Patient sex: F
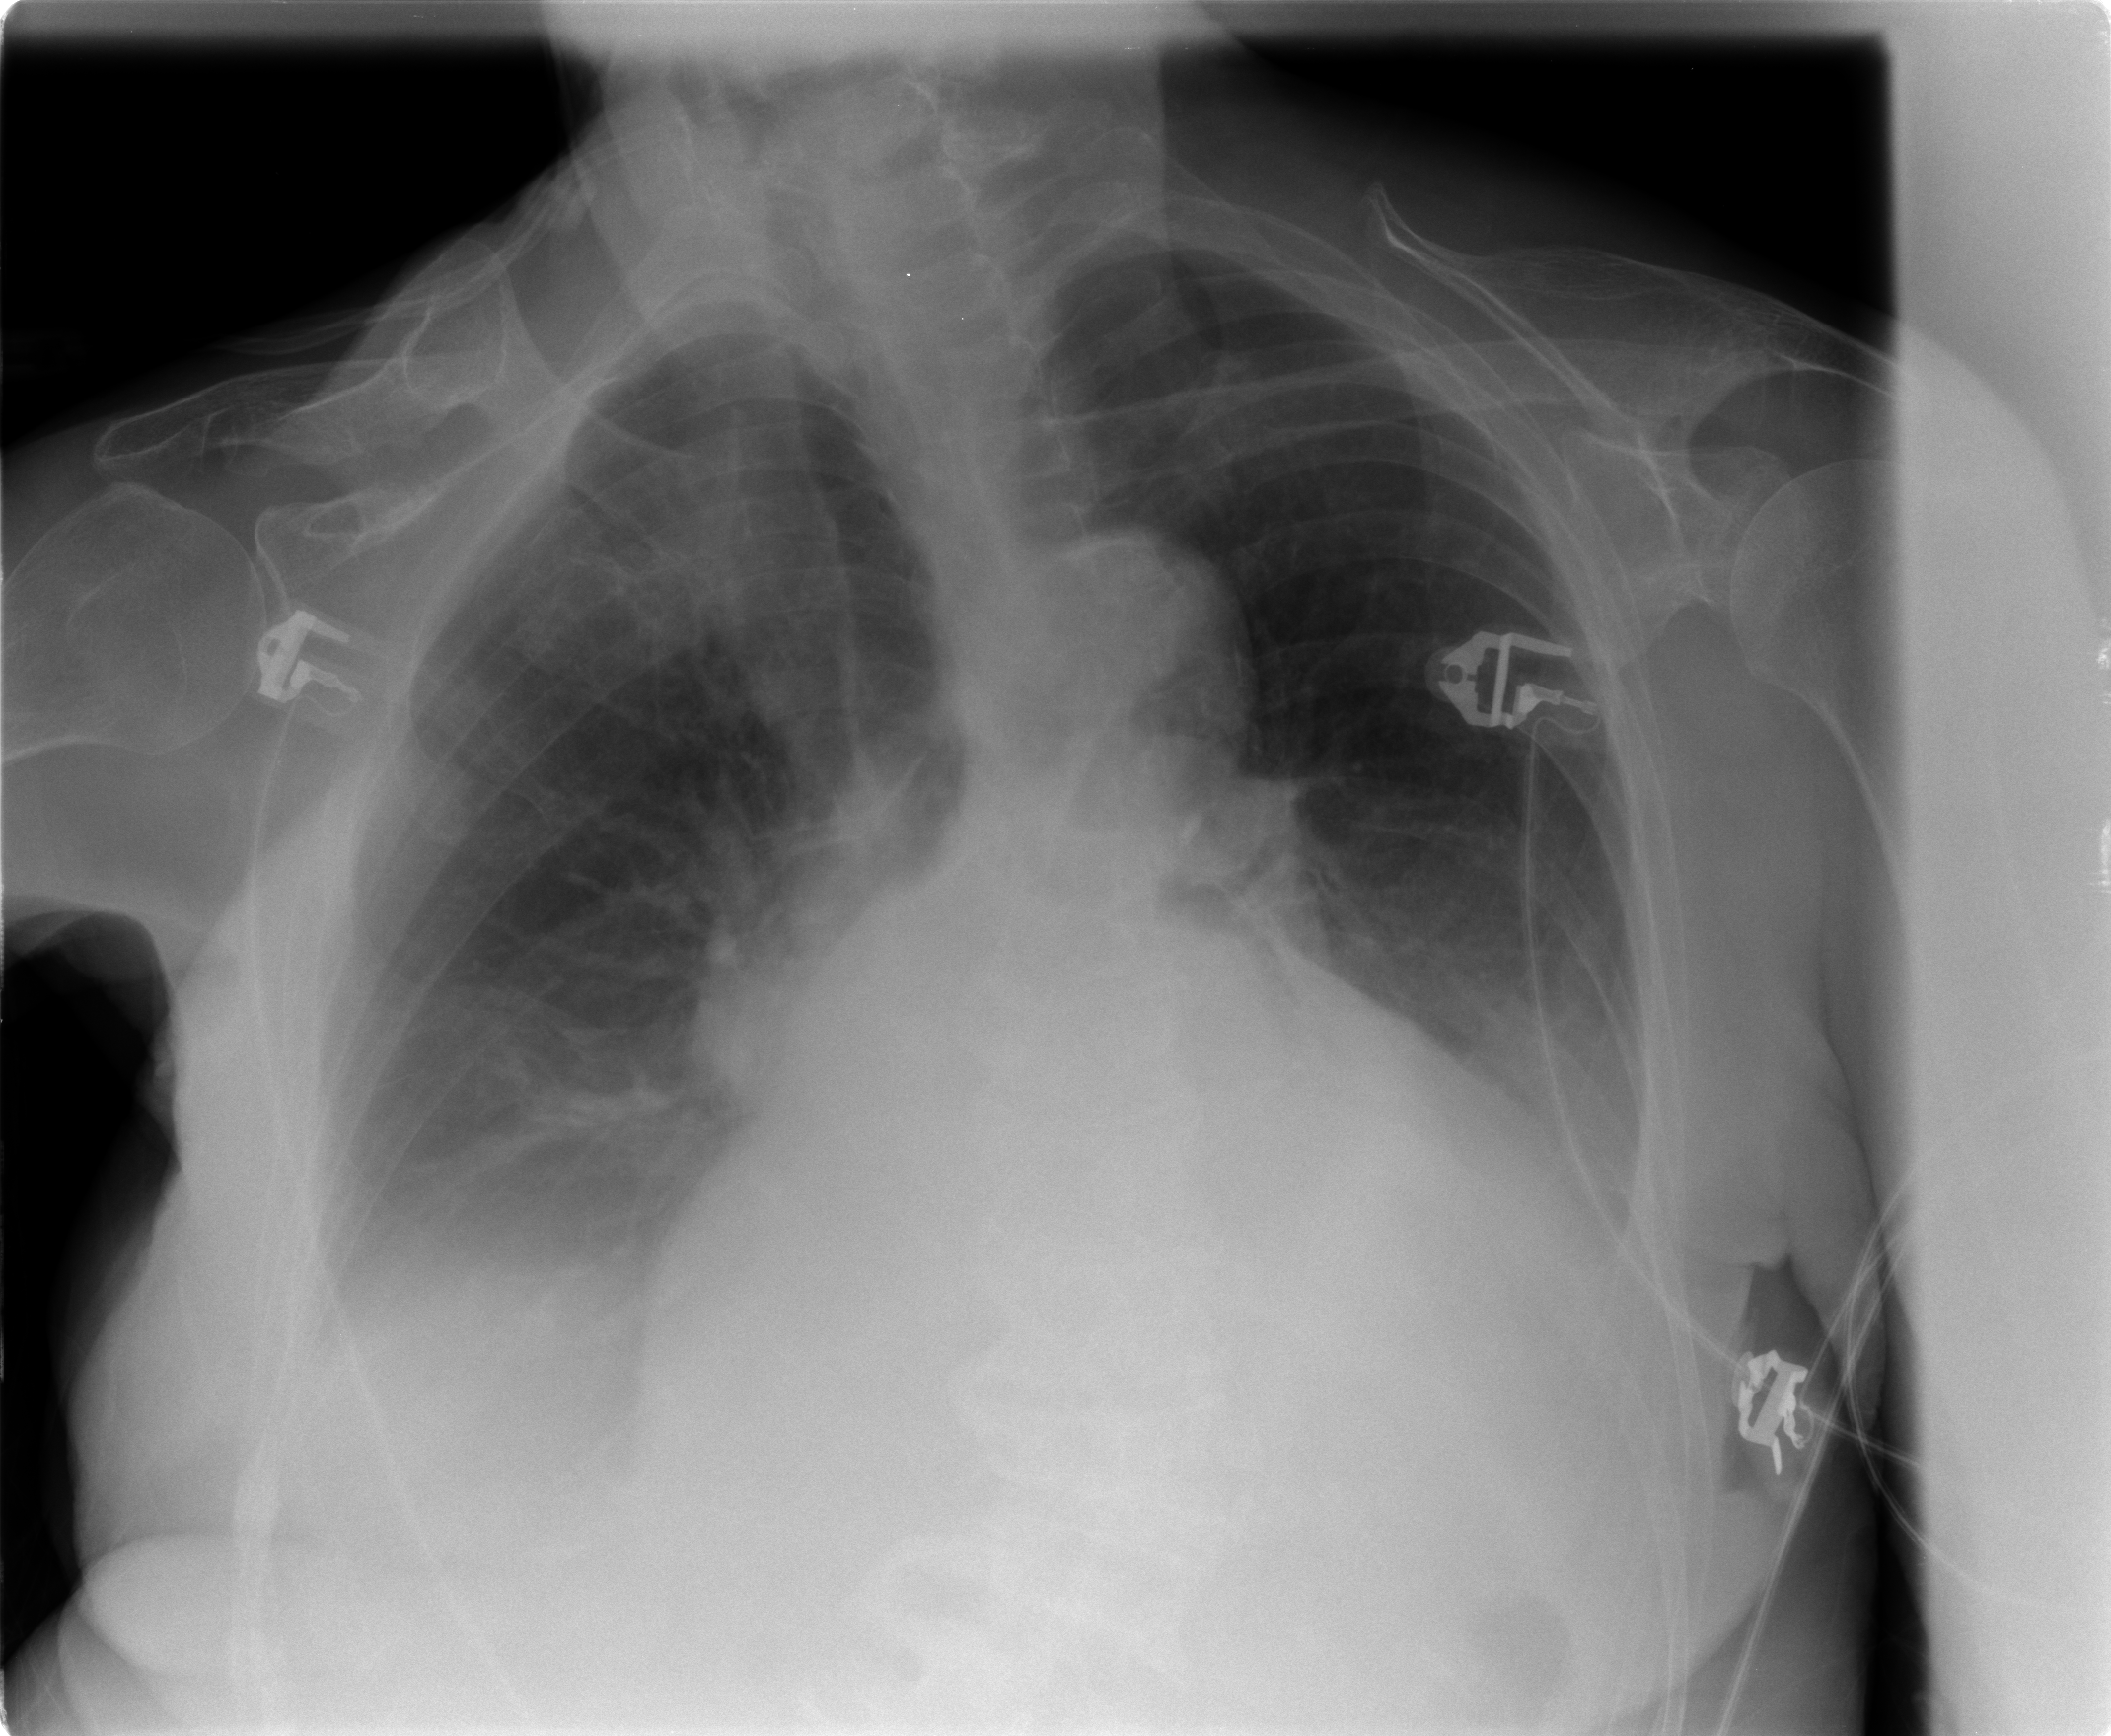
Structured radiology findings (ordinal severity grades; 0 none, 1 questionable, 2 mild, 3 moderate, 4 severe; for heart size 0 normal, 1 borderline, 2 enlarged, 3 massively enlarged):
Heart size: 2
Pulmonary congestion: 0
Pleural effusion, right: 2
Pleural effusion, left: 1
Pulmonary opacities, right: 0
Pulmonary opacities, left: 0
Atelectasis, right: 2
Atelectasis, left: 0